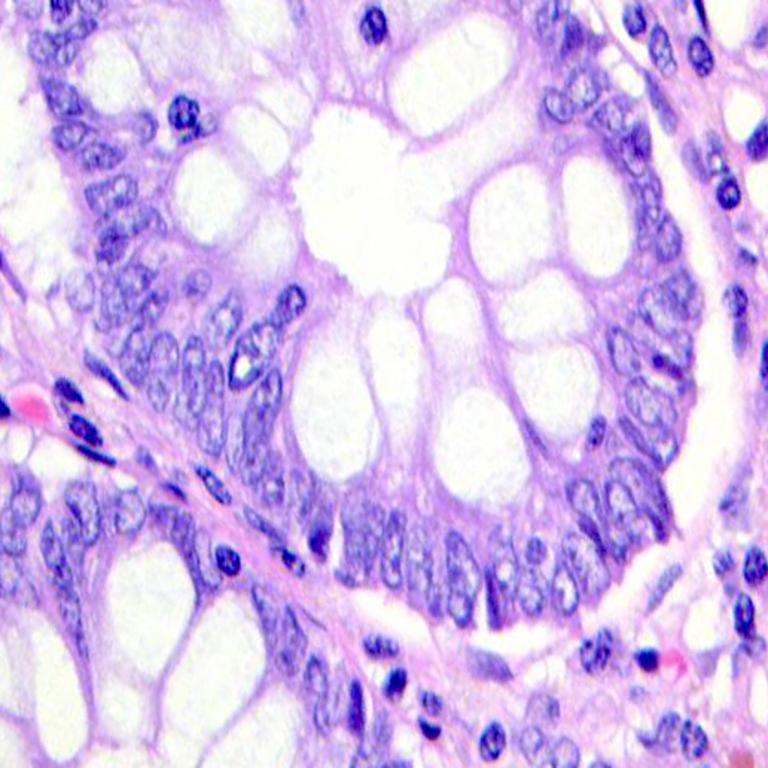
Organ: colon
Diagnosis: benign